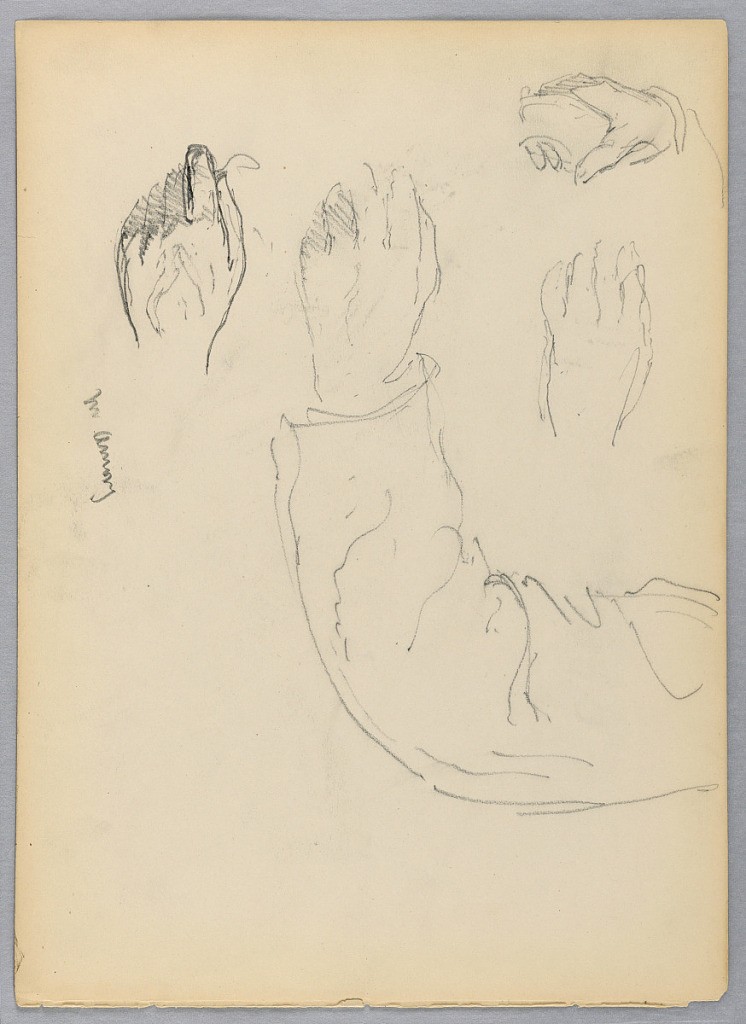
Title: Sketches of Hands for Portrait of William Amory
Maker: Daniel Huntington, American, 1816–1906
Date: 1894
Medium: Graphite on off-white wove paper
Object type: Drawing
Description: Four sketches of hands. Left arm and hand of a man; hand outlined above, and repeated in detail below. Right hand on a chair arm, upper left. Verso: Right arm and hand of a man, holding a pencil, upper left.